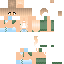
A male human skin with medium skin, wearing brown long hair dressed in a blue hoodie and black pants, featuring a closed mouth.